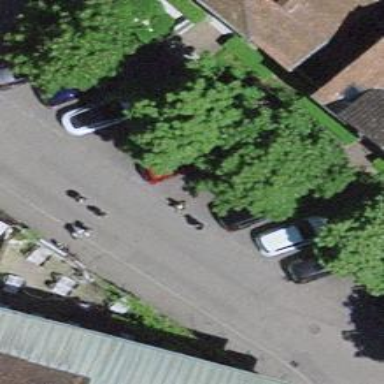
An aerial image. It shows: Diagonal street-side parking area.